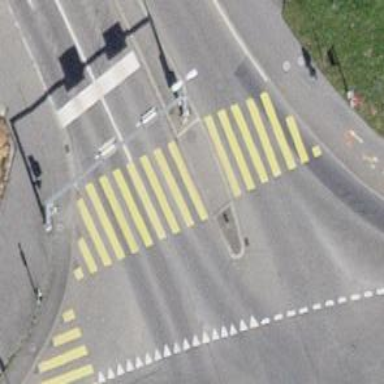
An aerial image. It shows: Kerb barrier.